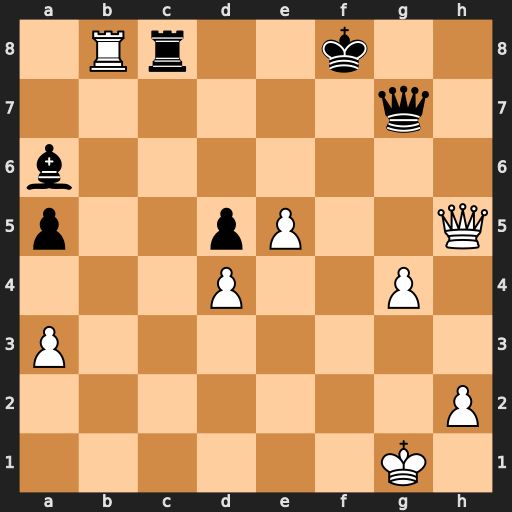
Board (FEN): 1Rr2k2/6q1/b7/p2pP2Q/3P2P1/P7/7P/6K1
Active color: w
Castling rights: -
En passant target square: -
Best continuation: Qf5+ Ke7 Rxc8 Bxc8 Qxc8